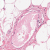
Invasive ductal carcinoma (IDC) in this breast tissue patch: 0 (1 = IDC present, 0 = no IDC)